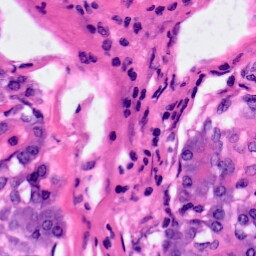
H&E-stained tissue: Pancreatic